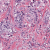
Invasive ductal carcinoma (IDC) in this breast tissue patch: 1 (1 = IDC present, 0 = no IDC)